【题型】解答题　【知识点】解析几何　【难度】medium
(2025·上海崇明·一模) 已知椭圆 \(\Gamma: \frac{y^2}{4} + \frac{x^2}{3} = 1\)，点 \(F_1\)、\(F_2\) 分别是椭圆的下焦点和上焦点，过点 \(F_2\) 的直线 \(l\) 与椭圆交于 \(A\)、\(B\) 两点.

(1) 若直线 \(l\) 平行于 \(x\) 轴，求线段 \(AB\) 的长.

(2) 若点 \(A\) 在 \(y\) 轴左侧，且 \(\overrightarrow{F_1A} \cdot \overrightarrow{F_2A} = \frac{9}{4}\)，求直线 \(l\) 的方程.

(3) 已知椭圆上的点 \(C\) 满足 \(|CA| = |CB|\)，是否存在直线 \(l\) 使得 \(\triangle ABC\) 的重心在 \(x\) 轴上？若存在，请求出直线 \(l\) 的方程；若不存在，请说明理由.
【解答】
【详解】

(1) 由题意，\(F_1(0,-1)\)、\(F_2(0,1)\)，所以直线 \(l\) 的方程是 \(y = 1\).

代入 \(\frac{y^2}{4} + \frac{x^2}{3} = 1\) 中，得 \(x = \pm \frac{3}{2}\)，所以 \(|AB| = 3\).

(2) 设 \(A(x_0,y_0)\ (x_0 < 0)\)，则 \(\overrightarrow{F_1A} = (x_0, y_0 + 1)\)，\(\overrightarrow{F_2A} = (x_0, y_0 - 1)\).

所以
\[
\overrightarrow{F_1A} \cdot \overrightarrow{F_2A} = x_0^2 + (y_0 + 1)(y_0 - 1) = \frac{9}{4}.
\]
又 \(\frac{y_0^2}{4} + \frac{x_0^2}{3} = 1\)，所以
\[
\begin{cases}
x_0 = -\frac{3}{2} \\
y_0 = \pm 1
\end{cases}
\]
所以 \(A\) 点坐标是 \(\left(-\frac{3}{2},1\right)\) 或 \(\left(-\frac{3}{2},-1\right)\).

所以直线 \(l\) 的方程是 \(y = 1\) 或 \(y = \frac{4}{3}x + 1\).

(3) 当直线 \(l\) 的斜率存在时，设直线 \(l\) 的方程为 \(y = kx + 1\).

代入 \(\frac{y^2}{4} + \frac{x^2}{3} = 1\) 中，得 \((3k^2 + 4)x^2 + 6kx - 9 = 0\)，此时 \(\Delta = 144k^2 + 144 > 0\).

设 \(A(x_1,y_1)\)、\(B(x_2,y_2)\)、\(C(x_3,y_3)\).

则 \(x_1 + x_2 = \frac{-6k}{3k^2 + 4}\)，所以 \(AB\) 中点 \(M\left(\frac{-3k}{3k^2 + 4}, \frac{4}{3k^2 + 4}\right)\).

又 \(\triangle ABC\) 的重心在 \(x\) 轴上，所以 \(y_1 + y_2 + y_3 = 0\).

即 \(k(x_1 + x_2) + 2 + y_3 = 0\)，故 \(y_3 = -\frac{8}{3k^2 + 4}\).

因为 \(|CA| = |CB|\)，所以 \(MC \perp AB\).

所以
\[
\overrightarrow{MC} \cdot \overrightarrow{AB} = \left(x_3 + \frac{3k}{3k^2 + 4}, y_3 - \frac{4}{3k^2 + 4}\right) \cdot (x_1 - x_2, y_1 - y_2).
\]

因为 \(x_1 - x_2 \neq 0\)，所以
\[
x_3 + \frac{3k}{3k^2 + 4} + \left(y_3 - \frac{4}{3k^2 + 4}\right)k = 0.
\]

所以 \(x_3 = \frac{9k}{3 + 4k^2}\)，所以 \(C\left(\frac{9k}{3 + 4k^2}, -\frac{8}{3k^2 + 4}\right)\).

因为点 \(C\) 在椭圆上，所以
\[
\frac{\left(-\frac{8}{3k^2 + 4}\right)^2}{4} + \frac{\left(\frac{9k}{3 + 4k^2}\right)^2}{3} = 1,
\]
解得 \(k = 0\) 或 \(k = \pm \frac{\sqrt{3}}{3}\).

当直线 \(l\) 的斜率不存在时，直线 \(l\) 的方程为 \(x = 0\).

此时 \(A\)、\(B\) 恰为长轴顶点，点 \(C\) 为短轴顶点，满足题意.

综上所述，存在直线 \(l\) 使得 \(\triangle ABC\) 的重心在 \(x\) 轴上，

其方程为：\(y = \pm \frac{\sqrt{3}}{3}x + 1\) 或 \(y = 1\) 或 \(x = 0\).

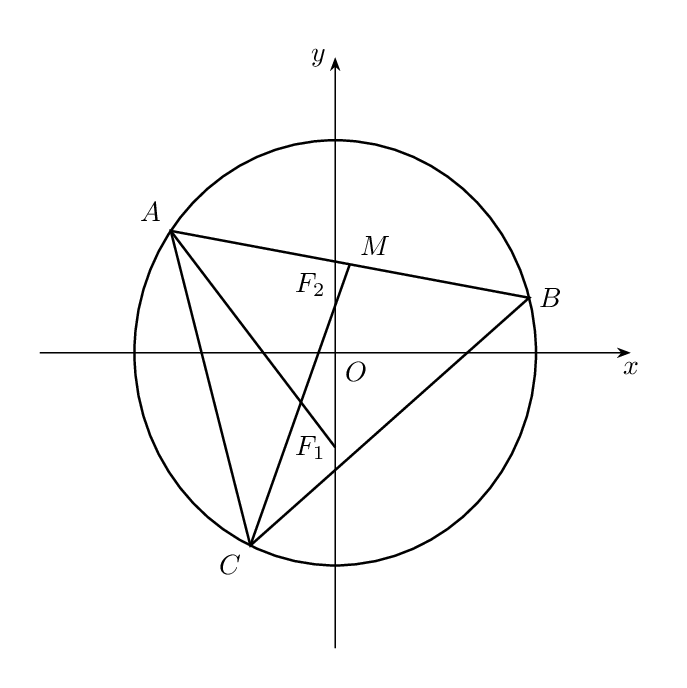